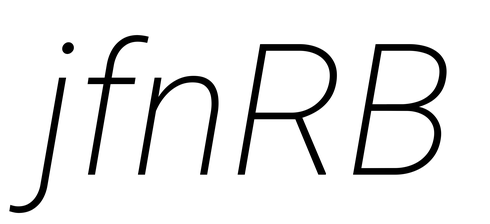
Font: Roboto-Italic_ExtraLight_Italic